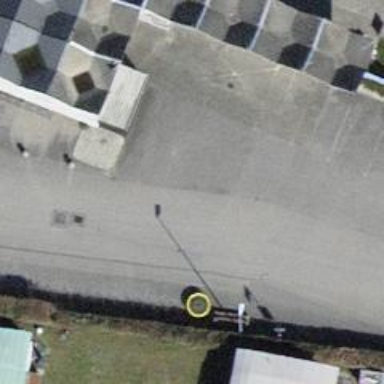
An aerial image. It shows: Bus stop equipped with public transport stop position.